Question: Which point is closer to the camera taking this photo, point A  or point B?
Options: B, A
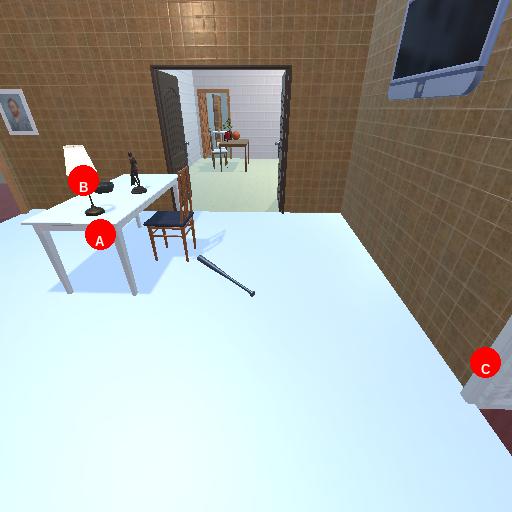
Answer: B